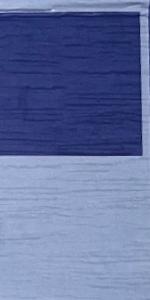
Label: Empty